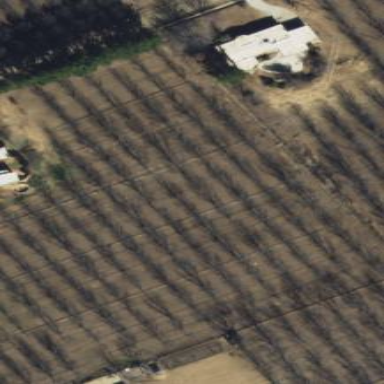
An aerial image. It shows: Orchard.